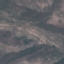
Land use / land cover class: HerbaceousVegetation